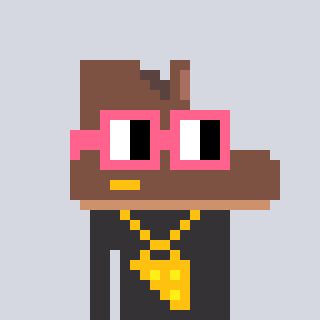
a pixel art character with square pink glasses, a boot-shaped head and a grayscale-colored body on a cool background